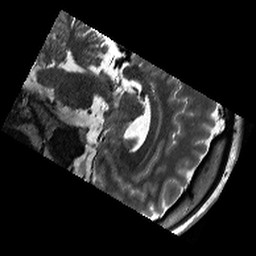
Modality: T2w
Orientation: sagittal